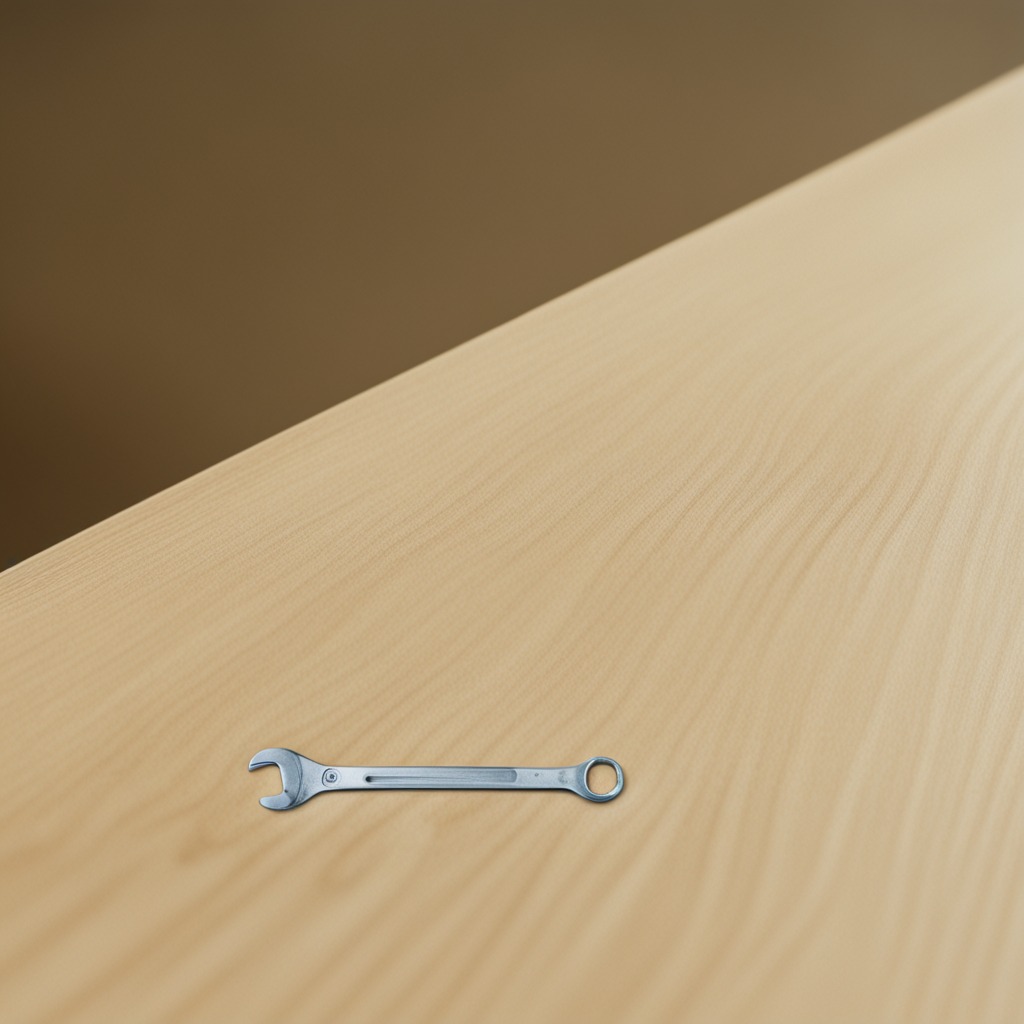
An wrench is lying on a plywood surface in a paint workshop lit by afternoon window light.